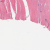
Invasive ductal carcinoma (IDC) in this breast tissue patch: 0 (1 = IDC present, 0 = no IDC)